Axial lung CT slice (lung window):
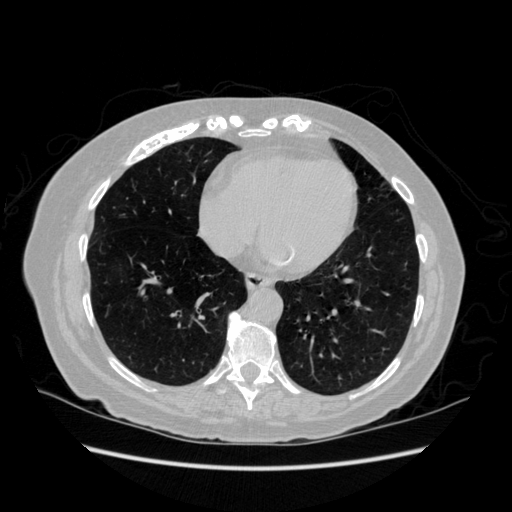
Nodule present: no